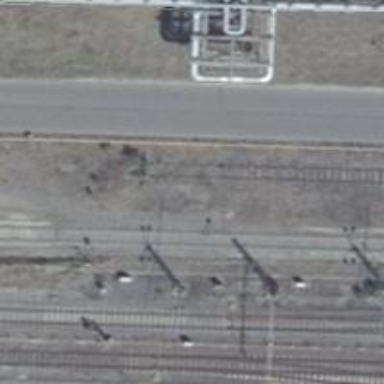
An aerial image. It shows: Railway yard used for servicing trains.